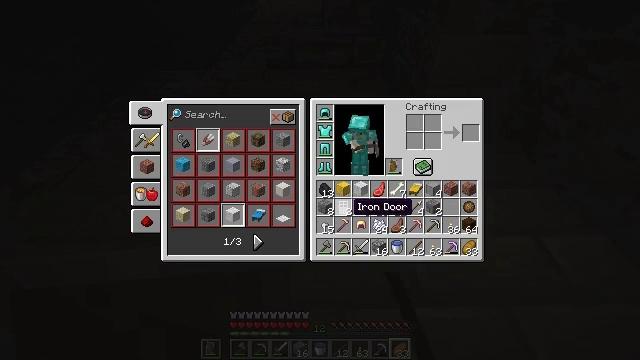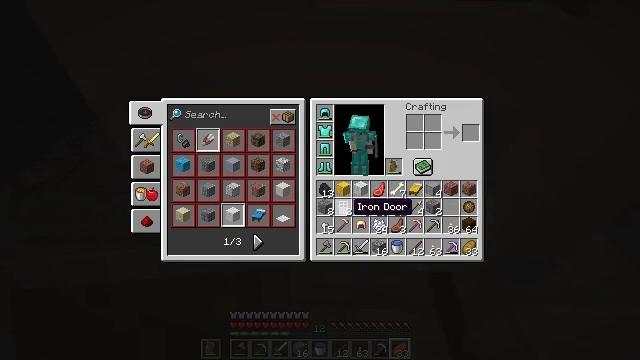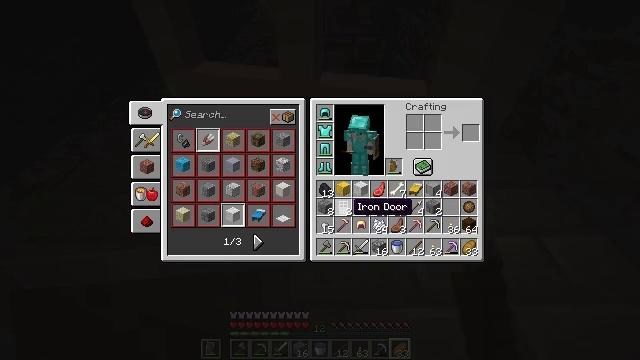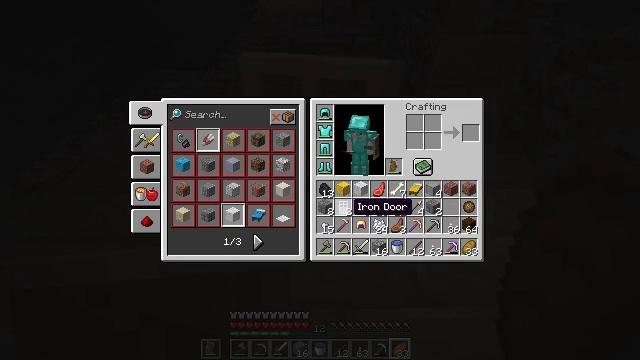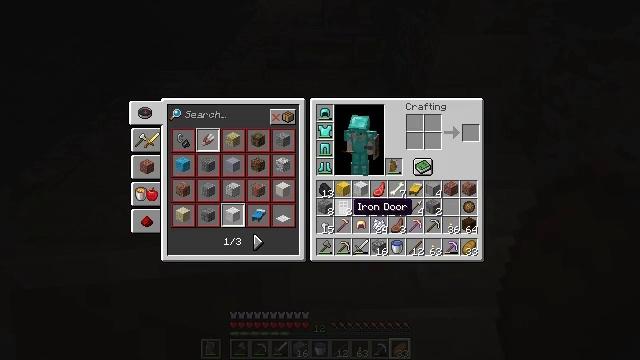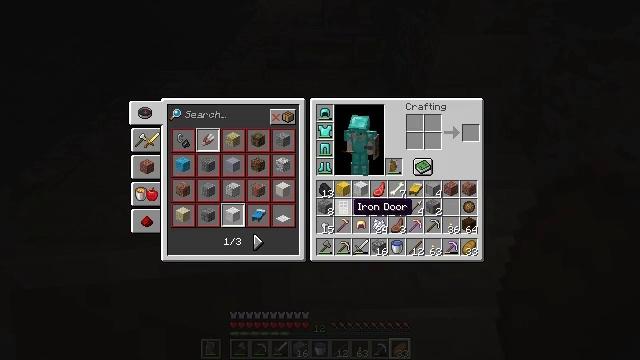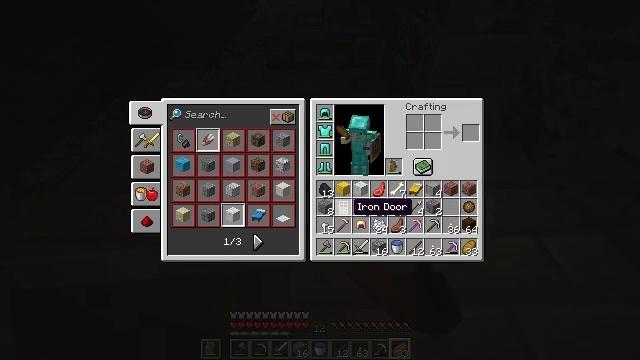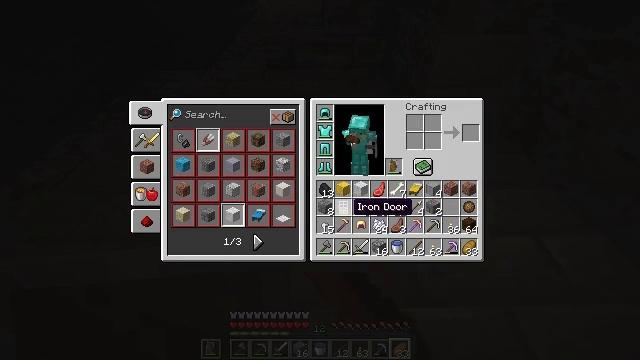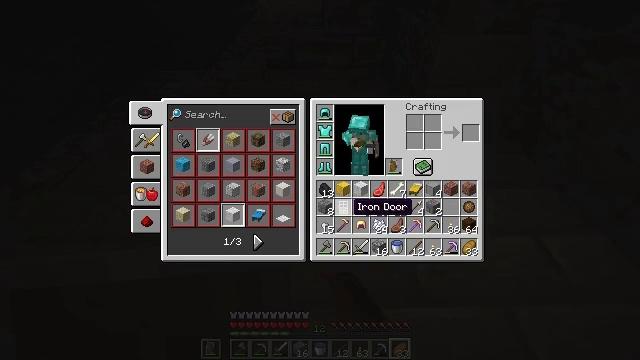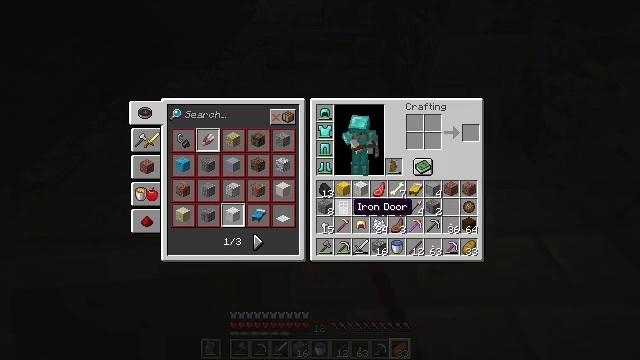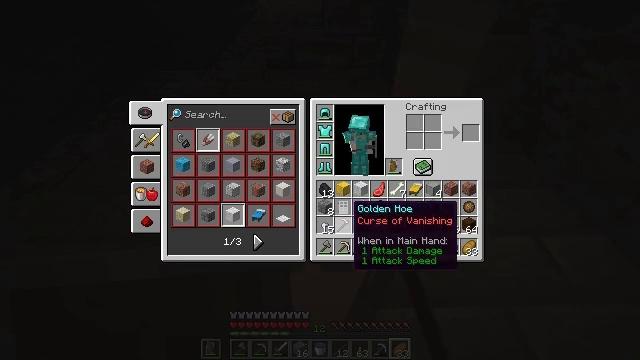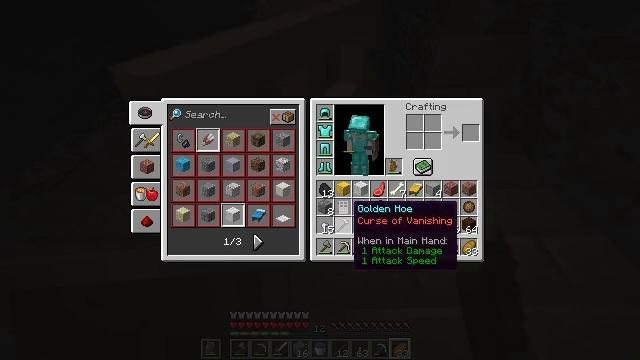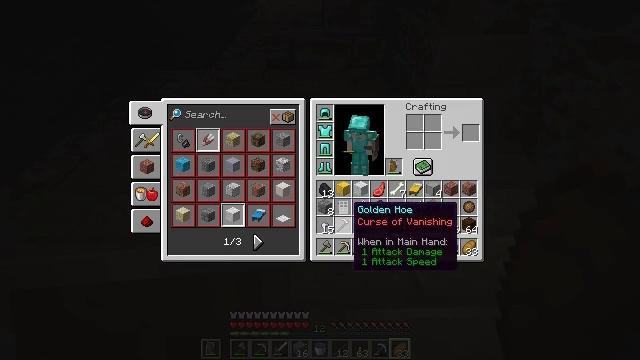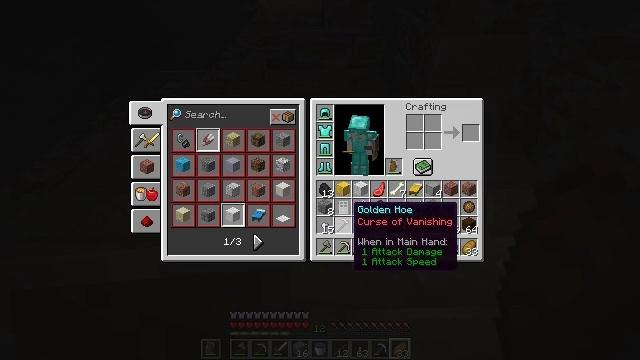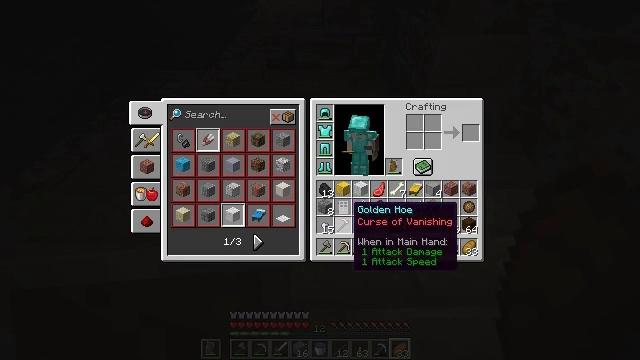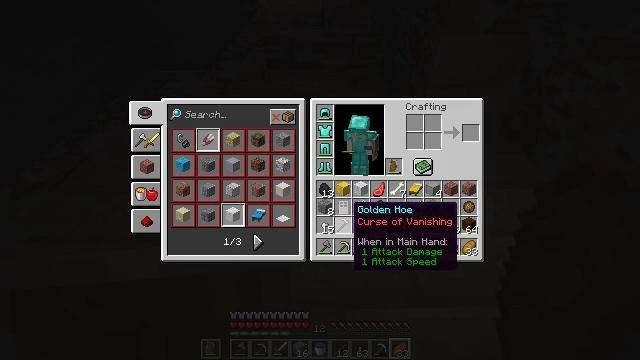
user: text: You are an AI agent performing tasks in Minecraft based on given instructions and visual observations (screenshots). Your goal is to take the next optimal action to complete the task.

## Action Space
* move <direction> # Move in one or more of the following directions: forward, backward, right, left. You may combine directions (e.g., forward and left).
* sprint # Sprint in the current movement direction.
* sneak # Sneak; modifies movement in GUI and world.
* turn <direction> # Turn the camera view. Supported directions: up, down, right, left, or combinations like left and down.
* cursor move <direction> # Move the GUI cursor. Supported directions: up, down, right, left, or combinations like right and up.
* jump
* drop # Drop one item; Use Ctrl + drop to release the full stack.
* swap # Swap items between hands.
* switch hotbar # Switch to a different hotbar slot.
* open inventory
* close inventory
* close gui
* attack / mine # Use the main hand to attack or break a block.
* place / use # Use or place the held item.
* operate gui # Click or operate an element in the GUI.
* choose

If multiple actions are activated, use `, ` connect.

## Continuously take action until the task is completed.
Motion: motion action
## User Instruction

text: Remove an iron door from the inventory.
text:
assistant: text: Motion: no_op
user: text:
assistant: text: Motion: no_op
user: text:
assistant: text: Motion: no_op
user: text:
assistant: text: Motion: no_op
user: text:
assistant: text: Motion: drop
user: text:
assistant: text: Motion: drop
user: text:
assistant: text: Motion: drop
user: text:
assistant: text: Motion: no_op
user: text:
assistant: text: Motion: no_op
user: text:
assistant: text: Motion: no_op
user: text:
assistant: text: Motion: no_op
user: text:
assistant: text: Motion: no_op
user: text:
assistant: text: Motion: no_op
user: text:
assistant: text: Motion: no_op
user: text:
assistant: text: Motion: no_op
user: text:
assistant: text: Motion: no_op
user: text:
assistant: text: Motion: no_op
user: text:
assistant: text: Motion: no_op
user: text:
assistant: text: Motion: no_op
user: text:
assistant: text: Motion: no_op
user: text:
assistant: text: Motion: drop
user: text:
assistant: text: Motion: drop
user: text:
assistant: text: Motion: drop
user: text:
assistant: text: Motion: no_op
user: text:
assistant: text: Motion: no_op
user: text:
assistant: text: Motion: no_op